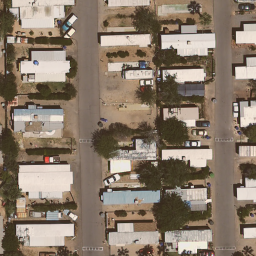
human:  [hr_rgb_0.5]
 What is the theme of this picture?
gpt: mobile home park

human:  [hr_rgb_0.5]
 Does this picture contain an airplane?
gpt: no

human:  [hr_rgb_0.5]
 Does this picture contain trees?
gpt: yes

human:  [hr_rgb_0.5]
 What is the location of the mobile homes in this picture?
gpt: left, center and right

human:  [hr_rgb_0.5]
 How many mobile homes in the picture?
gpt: twenty-four